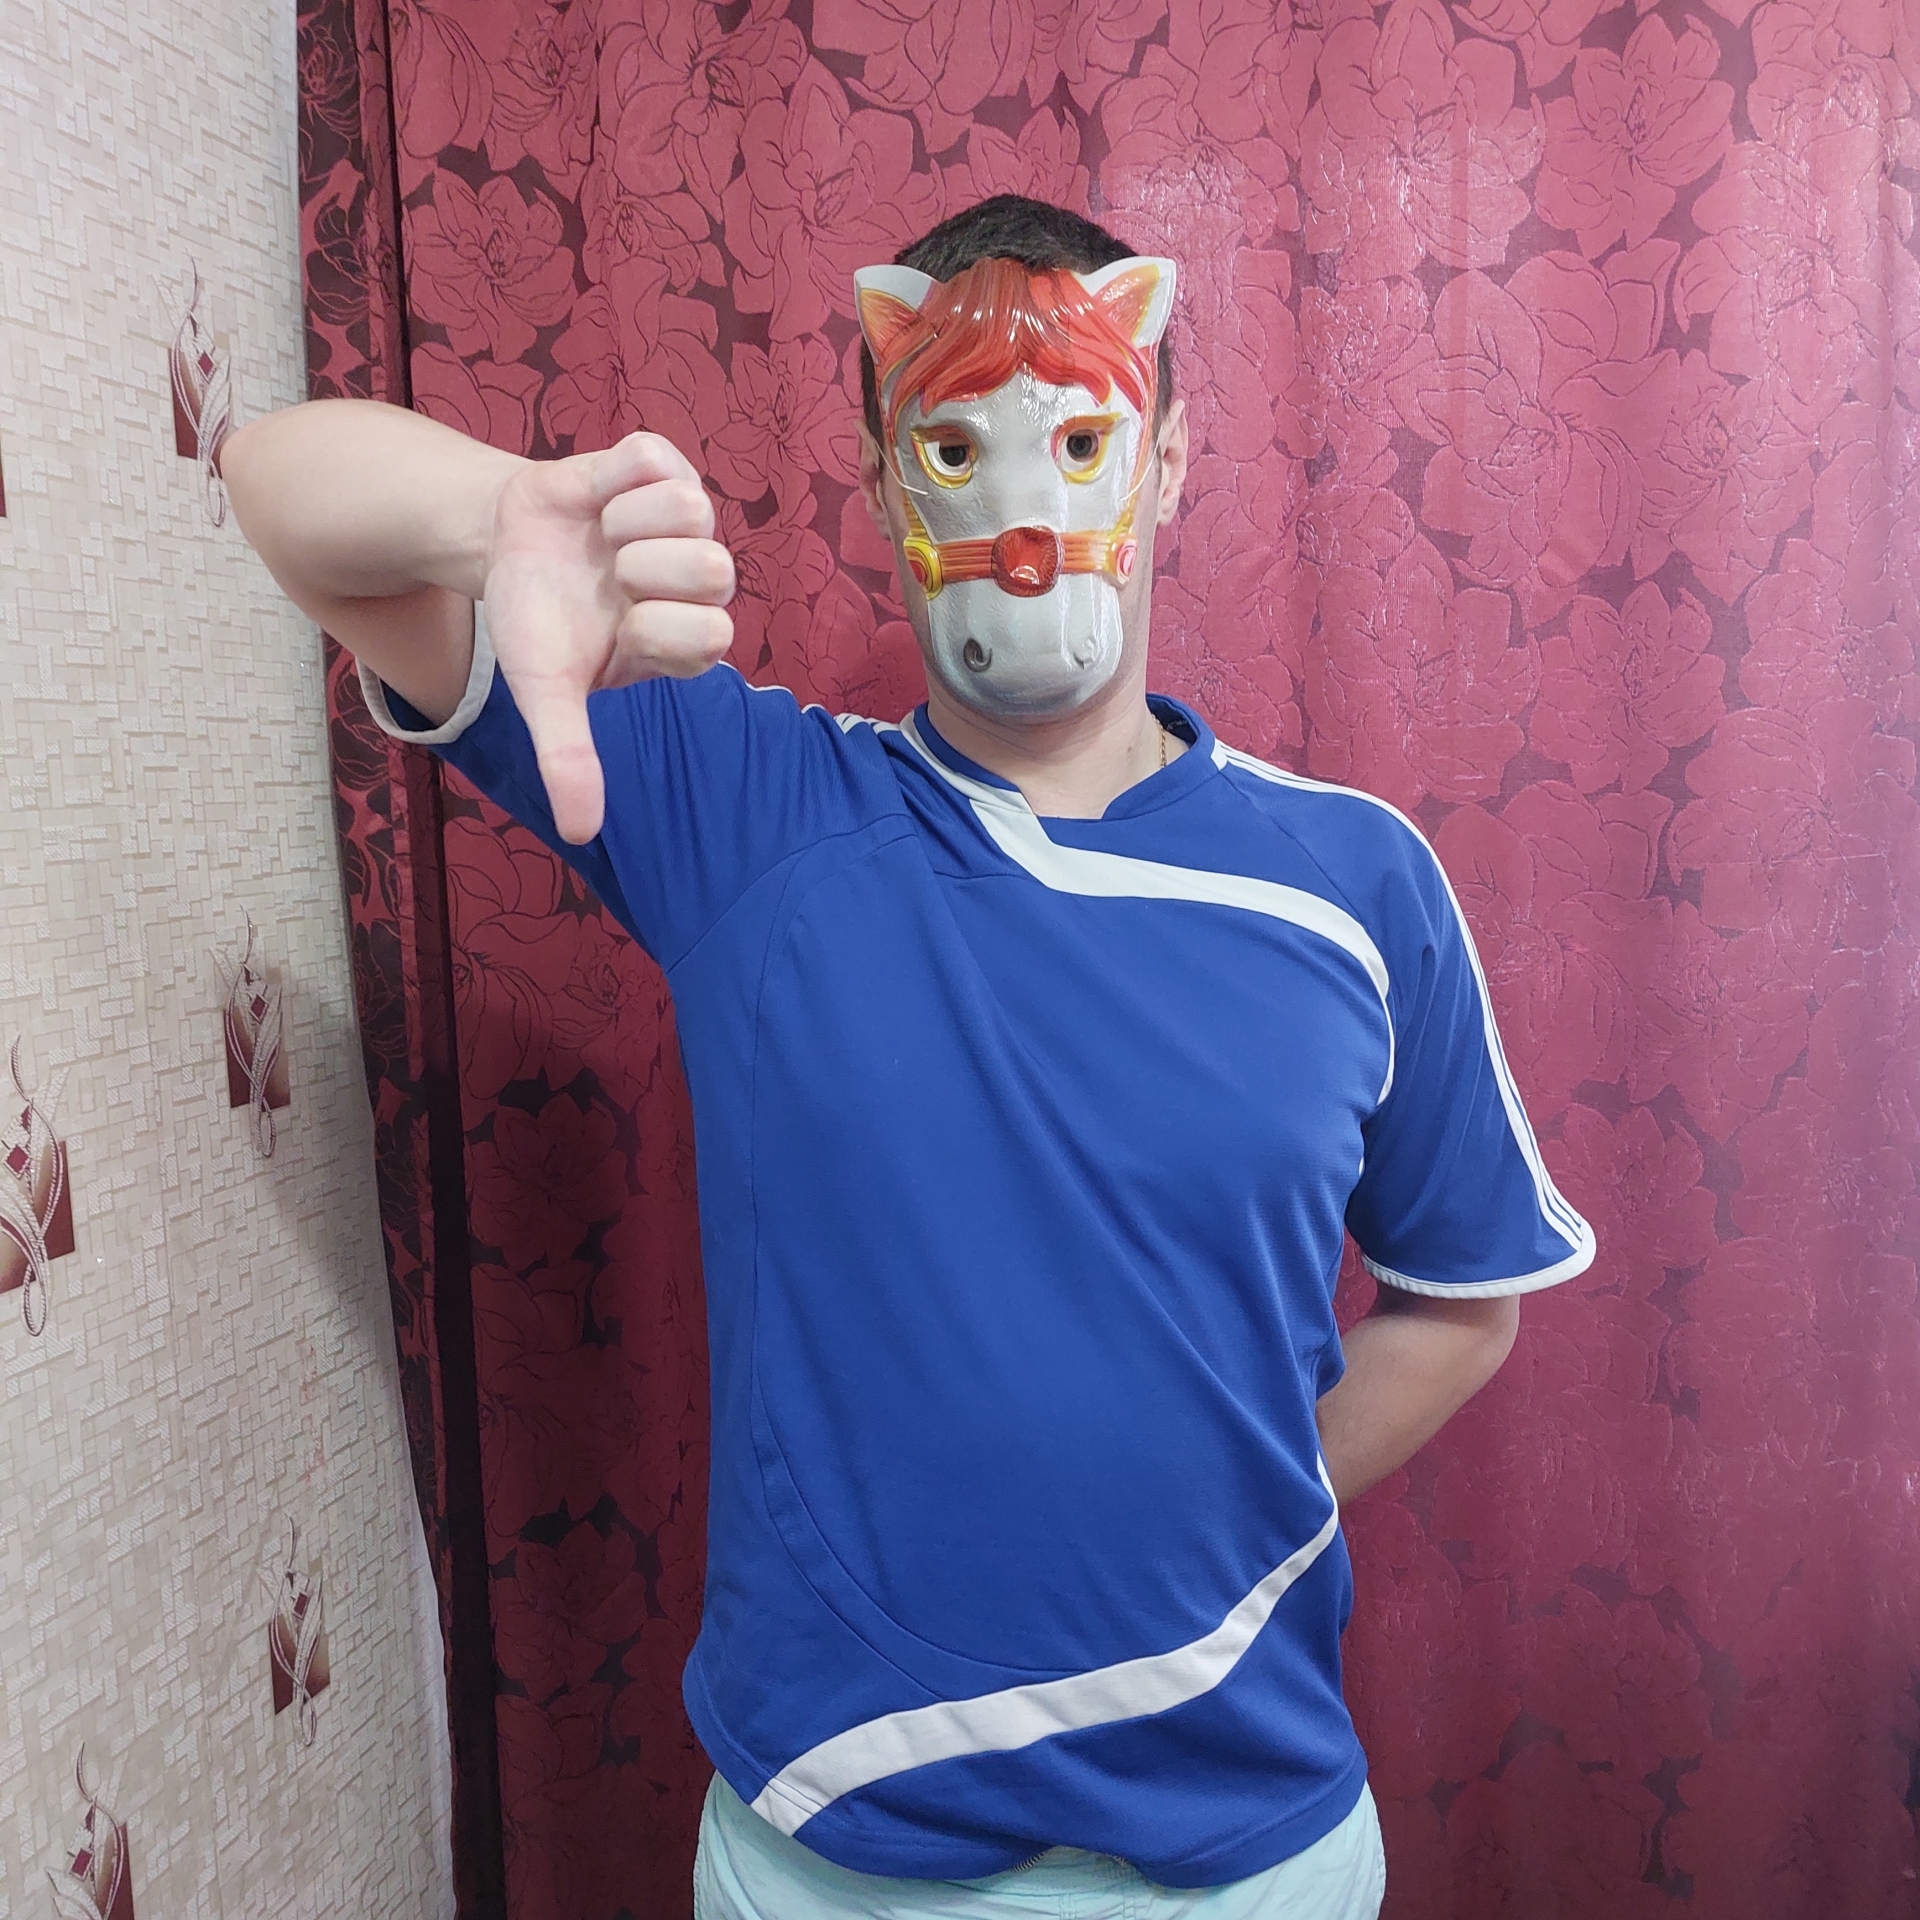
Label: clear